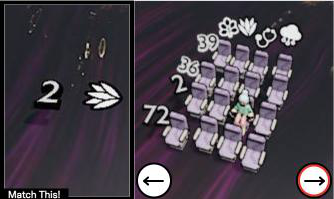
Task: seats
Answer: no